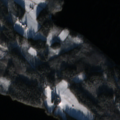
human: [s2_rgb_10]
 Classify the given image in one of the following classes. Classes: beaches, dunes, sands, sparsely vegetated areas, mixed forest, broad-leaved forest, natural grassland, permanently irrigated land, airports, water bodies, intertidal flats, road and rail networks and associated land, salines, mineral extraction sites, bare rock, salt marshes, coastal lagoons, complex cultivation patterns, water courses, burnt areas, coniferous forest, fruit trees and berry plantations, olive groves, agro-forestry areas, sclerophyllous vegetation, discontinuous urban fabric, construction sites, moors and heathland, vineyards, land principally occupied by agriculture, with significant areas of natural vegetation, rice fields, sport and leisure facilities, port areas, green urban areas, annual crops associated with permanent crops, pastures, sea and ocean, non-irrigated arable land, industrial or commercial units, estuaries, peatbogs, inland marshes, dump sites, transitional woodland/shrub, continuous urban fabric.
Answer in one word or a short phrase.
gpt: coniferous forest, mixed forest, water bodies